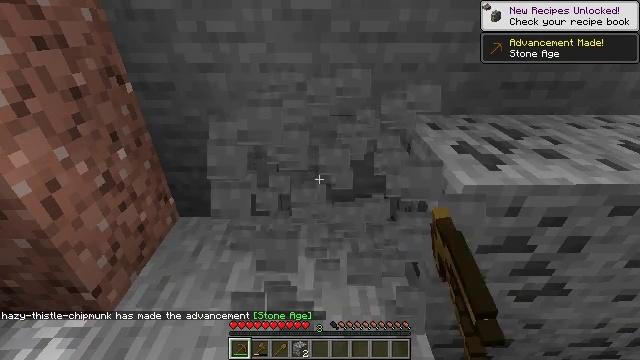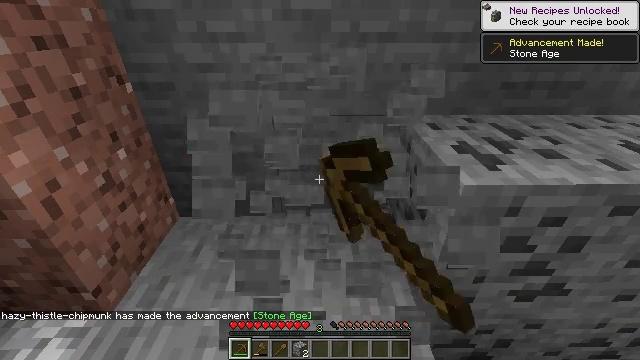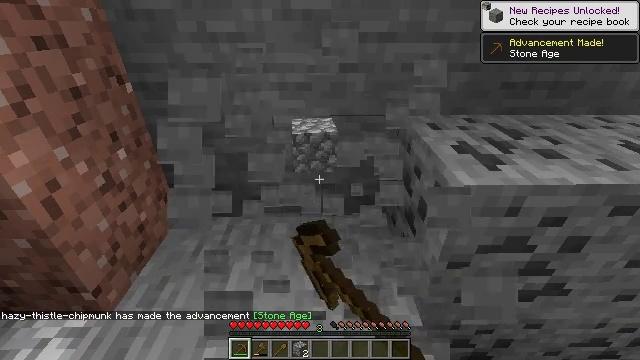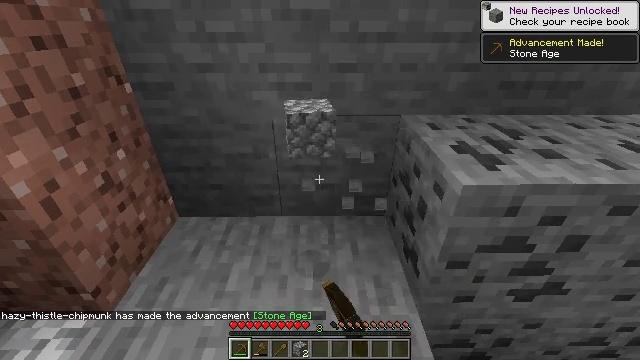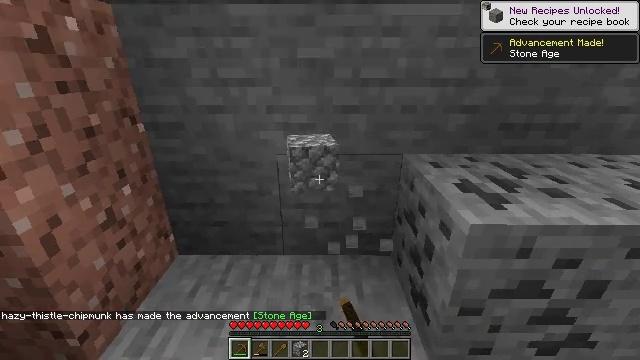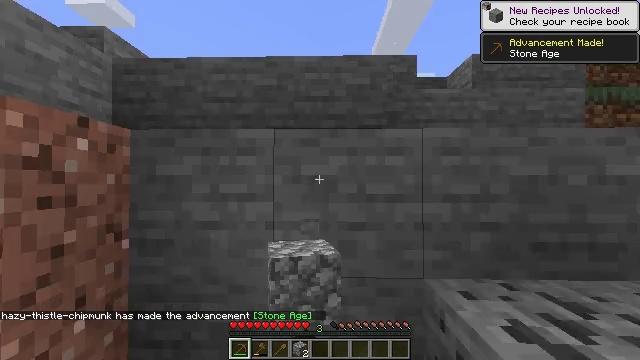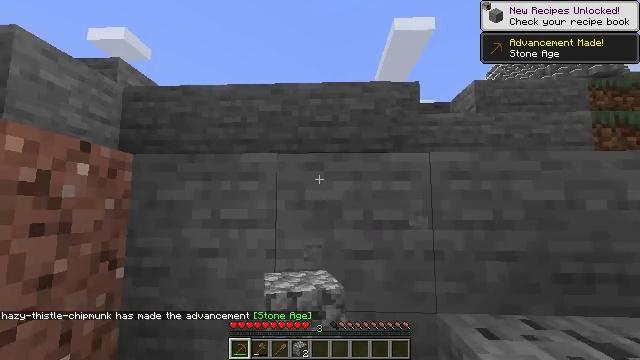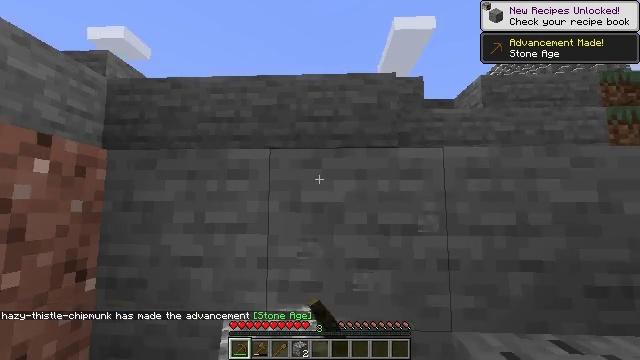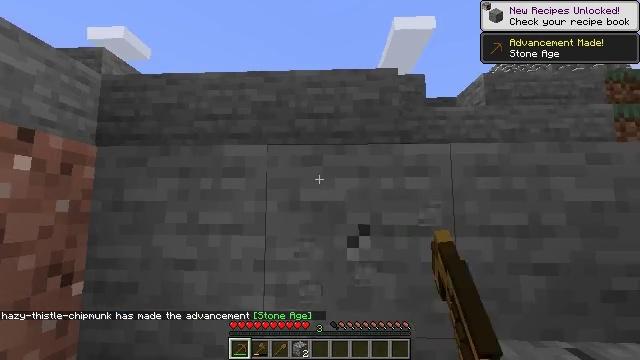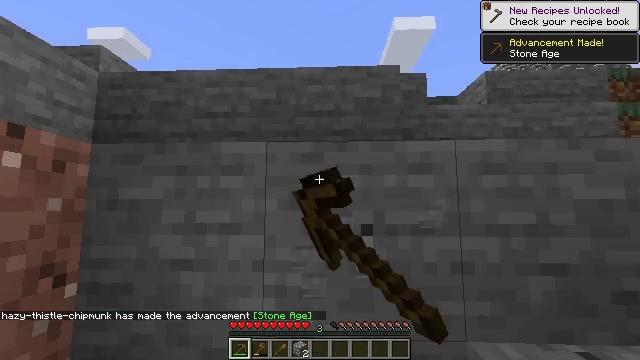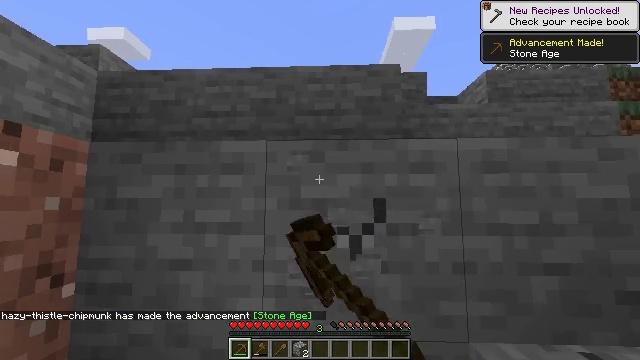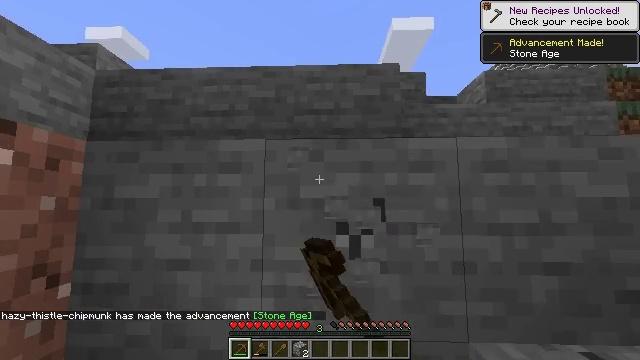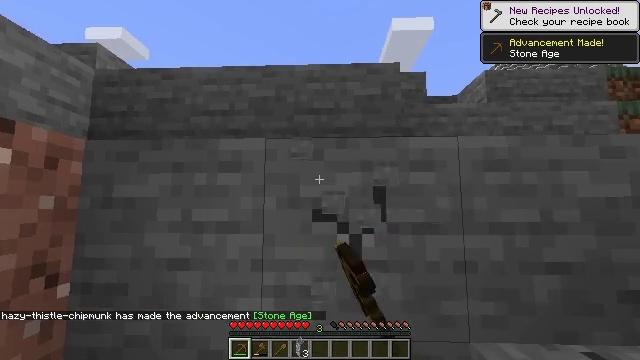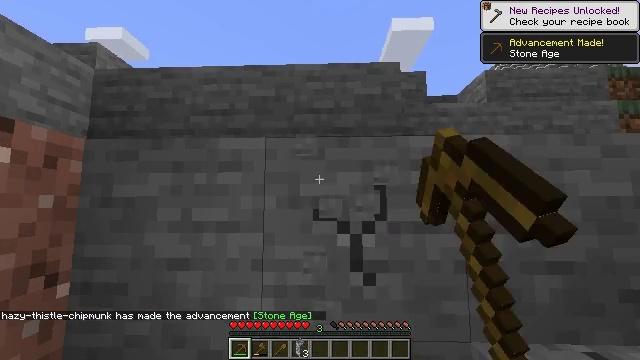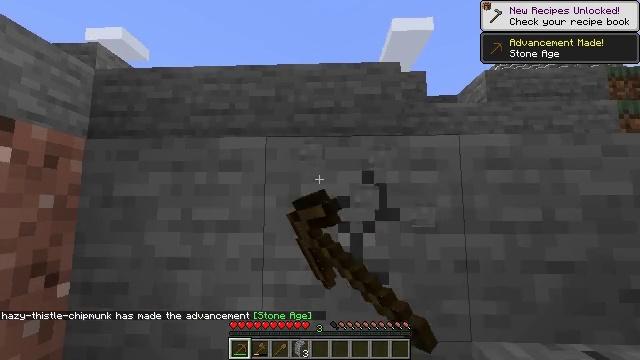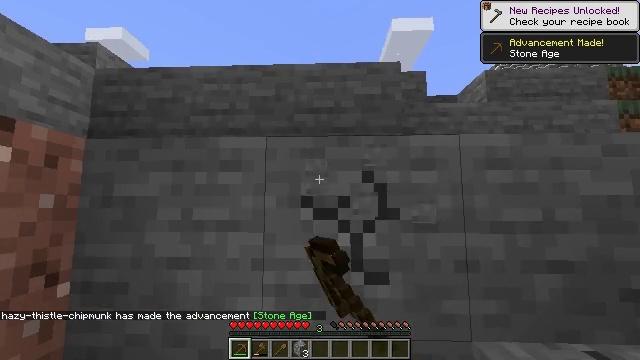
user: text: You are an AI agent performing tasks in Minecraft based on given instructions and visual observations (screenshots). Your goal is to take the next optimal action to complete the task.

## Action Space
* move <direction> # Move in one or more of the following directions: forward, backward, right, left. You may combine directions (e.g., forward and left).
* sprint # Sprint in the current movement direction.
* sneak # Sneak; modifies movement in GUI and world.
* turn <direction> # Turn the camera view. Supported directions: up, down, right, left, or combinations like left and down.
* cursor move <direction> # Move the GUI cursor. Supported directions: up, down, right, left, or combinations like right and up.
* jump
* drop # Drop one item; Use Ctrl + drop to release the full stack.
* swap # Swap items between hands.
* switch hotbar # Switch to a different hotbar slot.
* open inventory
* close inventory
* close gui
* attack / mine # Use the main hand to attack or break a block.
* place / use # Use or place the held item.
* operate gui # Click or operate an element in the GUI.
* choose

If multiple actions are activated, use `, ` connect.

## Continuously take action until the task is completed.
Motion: motion action
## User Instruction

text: Collect stone from the mine.
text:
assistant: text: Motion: attack / mine
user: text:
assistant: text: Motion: attack / mine
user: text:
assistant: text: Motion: attack / mine
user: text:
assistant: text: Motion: move forward, turn up, attack / mine
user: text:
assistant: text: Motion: move forward, turn left and up, attack / mine
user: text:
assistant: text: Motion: move forward, turn left and up, attack / mine
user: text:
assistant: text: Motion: attack / mine
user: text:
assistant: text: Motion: attack / mine
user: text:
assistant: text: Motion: attack / mine
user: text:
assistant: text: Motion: attack / mine
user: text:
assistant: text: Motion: attack / mine
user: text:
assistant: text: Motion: attack / mine
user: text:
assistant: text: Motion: attack / mine
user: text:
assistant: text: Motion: attack / mine
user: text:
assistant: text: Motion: attack / mine
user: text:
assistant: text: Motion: attack / mine
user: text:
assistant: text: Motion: attack / mine
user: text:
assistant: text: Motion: attack / mine
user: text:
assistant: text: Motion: attack / mine
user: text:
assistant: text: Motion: attack / mine
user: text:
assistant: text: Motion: attack / mine
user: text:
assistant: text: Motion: attack / mine
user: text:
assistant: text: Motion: attack / mine
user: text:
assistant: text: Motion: attack / mine
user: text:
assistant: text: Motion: attack / mine
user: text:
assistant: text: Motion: attack / mine
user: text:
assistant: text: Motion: attack / mine
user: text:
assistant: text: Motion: turn right and down, attack / mine
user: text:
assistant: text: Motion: turn right and down, attack / mine
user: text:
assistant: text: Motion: attack / mine